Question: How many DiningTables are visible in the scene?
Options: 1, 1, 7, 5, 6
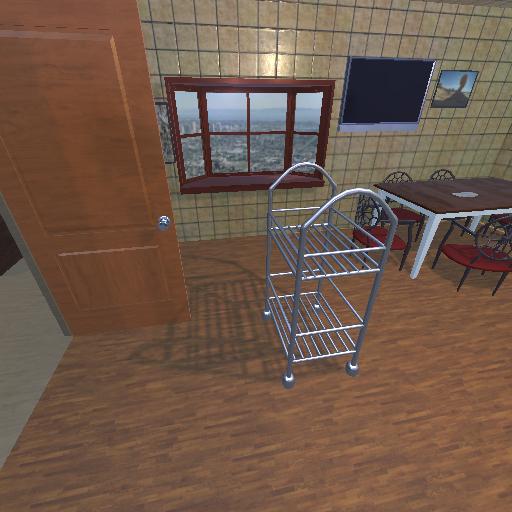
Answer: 1